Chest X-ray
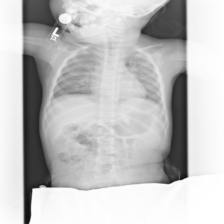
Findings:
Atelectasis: negative
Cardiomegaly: negative
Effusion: negative
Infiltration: negative
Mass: negative
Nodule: negative
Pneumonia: negative
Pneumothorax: negative
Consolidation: negative
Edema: negative
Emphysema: negative
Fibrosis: negative
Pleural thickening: negative
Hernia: negative